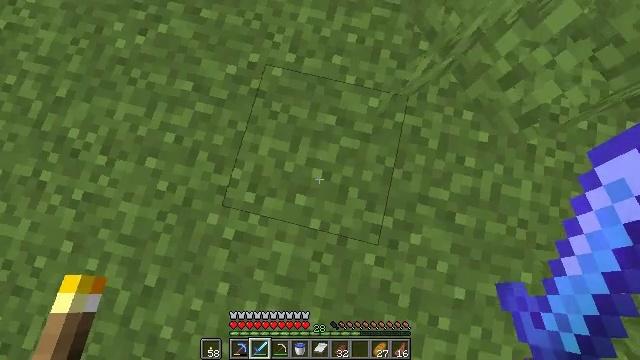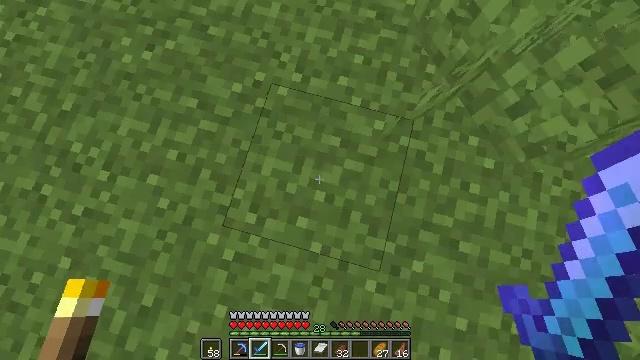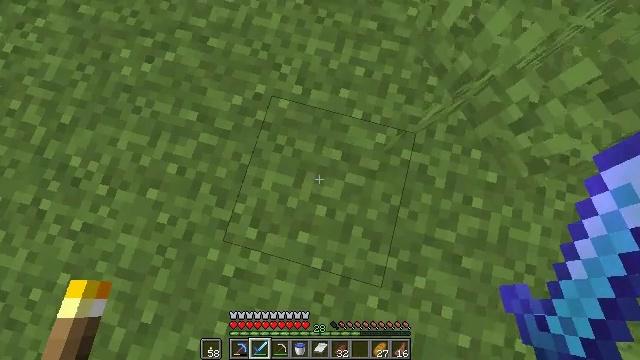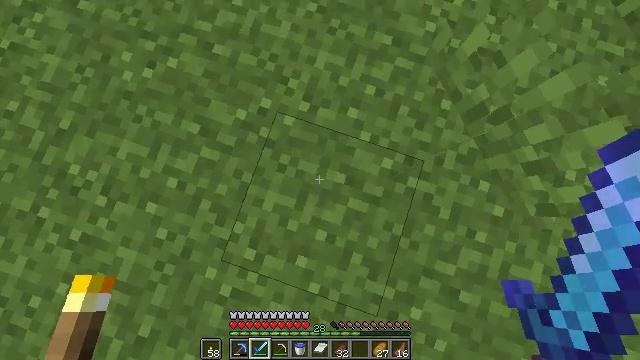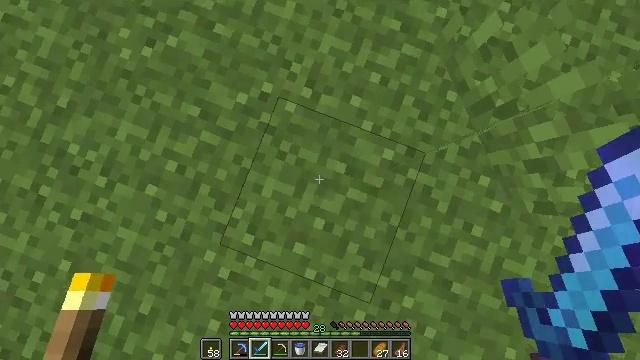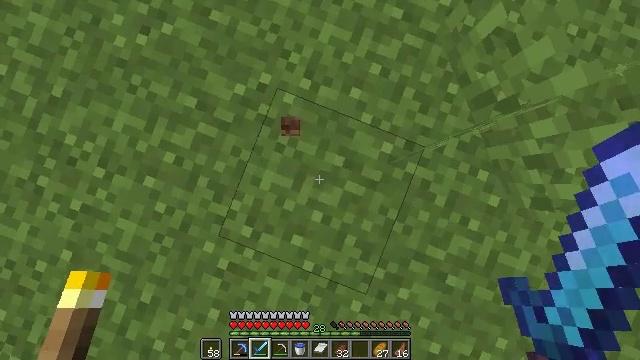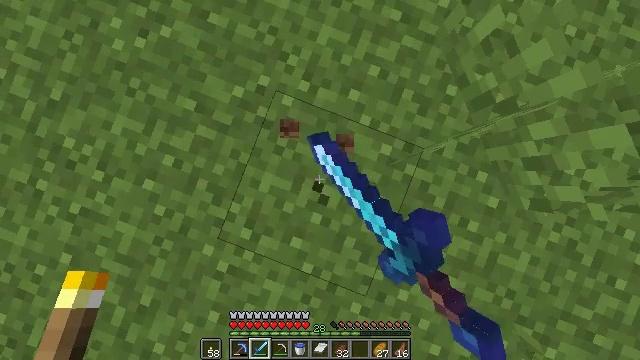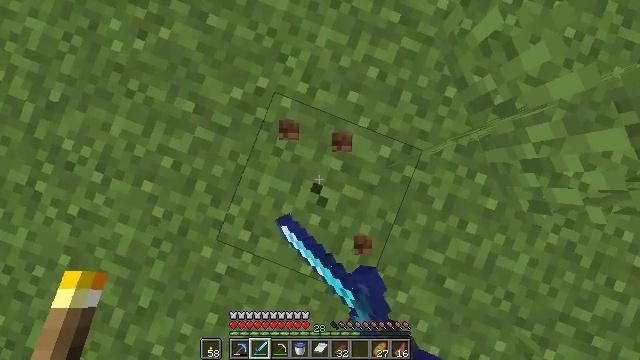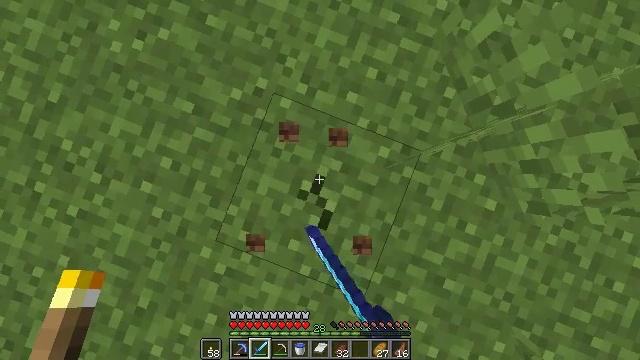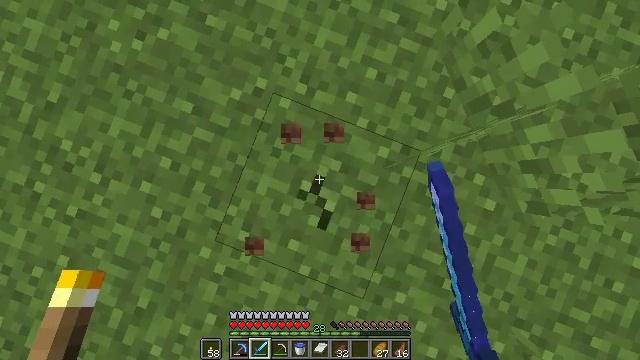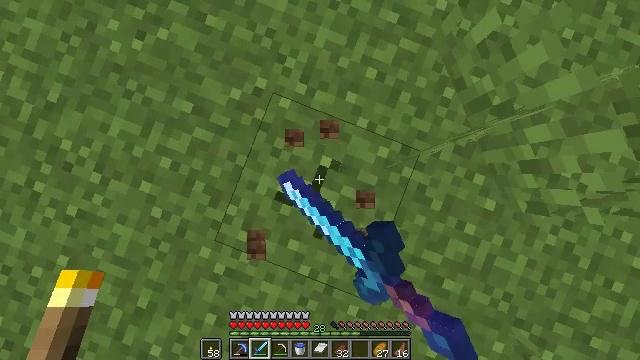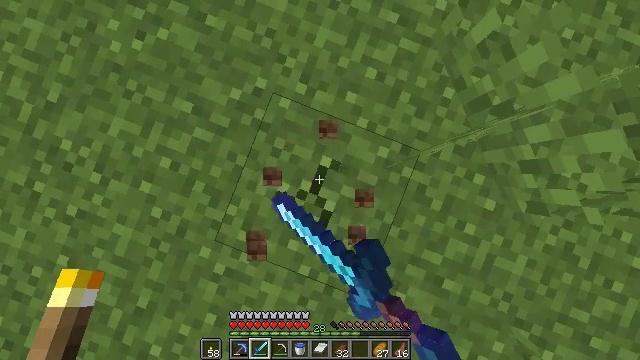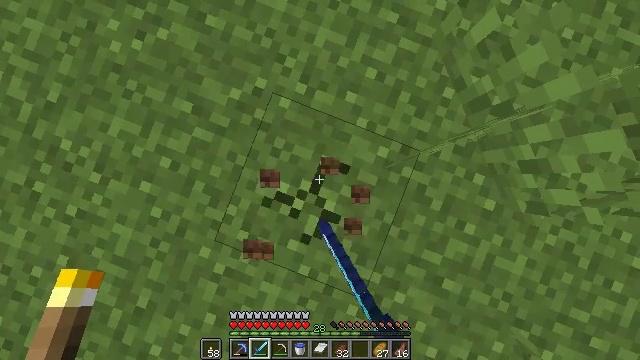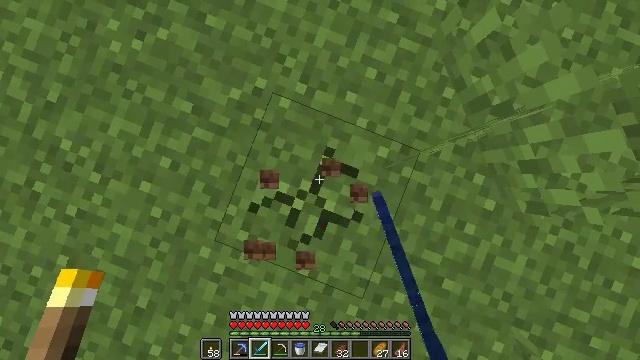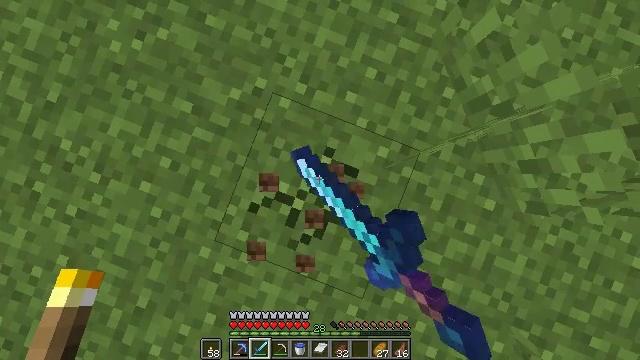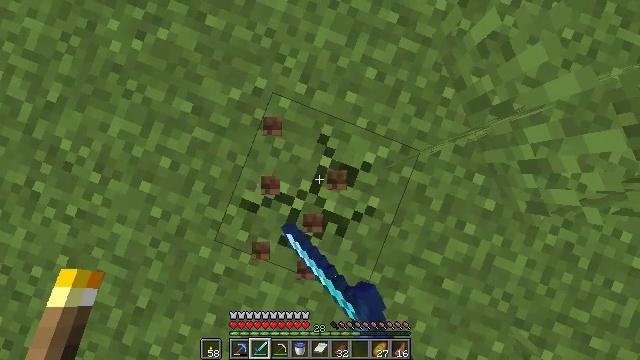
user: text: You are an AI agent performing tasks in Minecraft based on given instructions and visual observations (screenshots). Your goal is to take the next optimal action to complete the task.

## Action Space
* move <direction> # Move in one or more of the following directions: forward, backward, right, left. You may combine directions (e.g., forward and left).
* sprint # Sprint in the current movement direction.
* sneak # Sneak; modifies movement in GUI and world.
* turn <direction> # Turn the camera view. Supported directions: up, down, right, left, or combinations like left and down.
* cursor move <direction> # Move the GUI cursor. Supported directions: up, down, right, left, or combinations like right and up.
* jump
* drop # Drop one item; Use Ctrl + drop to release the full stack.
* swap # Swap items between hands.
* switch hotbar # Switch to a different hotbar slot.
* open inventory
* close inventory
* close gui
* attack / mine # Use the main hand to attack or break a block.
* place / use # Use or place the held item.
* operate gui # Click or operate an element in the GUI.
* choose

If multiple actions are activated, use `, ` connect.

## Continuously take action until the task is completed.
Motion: motion action
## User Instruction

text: Gather grass block for landscaping.
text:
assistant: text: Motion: move forward, turn left
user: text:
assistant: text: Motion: move forward
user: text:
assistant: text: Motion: turn left and down
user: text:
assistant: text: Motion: turn left and down
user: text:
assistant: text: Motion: turn down, attack / mine
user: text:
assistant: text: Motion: turn down, attack / mine
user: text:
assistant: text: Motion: attack / mine
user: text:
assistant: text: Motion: attack / mine
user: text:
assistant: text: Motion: turn down, attack / mine
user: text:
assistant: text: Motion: attack / mine
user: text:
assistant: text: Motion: attack / mine
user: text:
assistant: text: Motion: attack / mine
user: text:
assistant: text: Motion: attack / mine
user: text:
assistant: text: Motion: attack / mine
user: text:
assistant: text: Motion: attack / mine
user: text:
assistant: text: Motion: attack / mine
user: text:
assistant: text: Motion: attack / mine
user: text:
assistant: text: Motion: attack / mine
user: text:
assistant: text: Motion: attack / mine
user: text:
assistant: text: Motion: attack / mine
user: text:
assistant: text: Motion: attack / mine
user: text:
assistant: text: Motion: attack / mine
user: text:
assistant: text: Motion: attack / mine
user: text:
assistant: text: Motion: attack / mine
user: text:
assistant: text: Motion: attack / mine
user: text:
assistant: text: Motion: attack / mine
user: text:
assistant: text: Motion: attack / mine